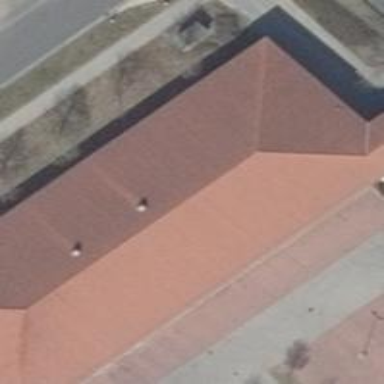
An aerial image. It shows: Supermarket building.